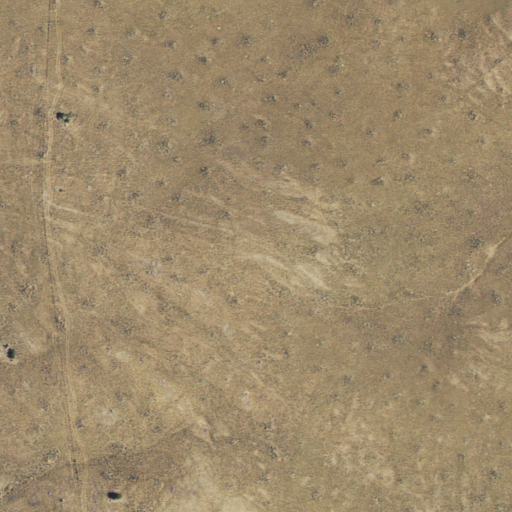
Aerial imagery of ridge(s) in Wyoming named Cedar Ridge containing shrub and grassland